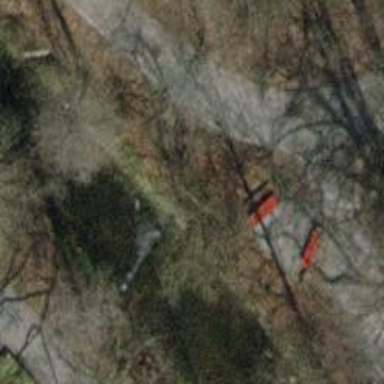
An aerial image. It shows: Red bench.